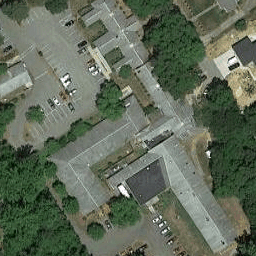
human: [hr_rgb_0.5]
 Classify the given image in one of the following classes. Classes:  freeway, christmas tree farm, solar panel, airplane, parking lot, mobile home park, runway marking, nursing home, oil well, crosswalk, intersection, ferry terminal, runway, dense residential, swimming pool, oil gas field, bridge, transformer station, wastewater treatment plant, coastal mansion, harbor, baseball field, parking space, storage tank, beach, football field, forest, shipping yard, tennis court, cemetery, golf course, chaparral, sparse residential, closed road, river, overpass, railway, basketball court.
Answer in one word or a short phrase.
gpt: nursing home